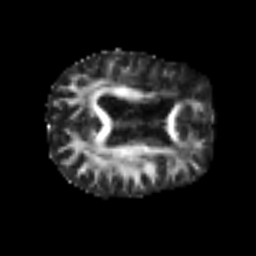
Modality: FA
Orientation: axial
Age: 71
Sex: male
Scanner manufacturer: siemens
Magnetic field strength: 3 T
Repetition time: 6.1 s
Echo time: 0.101 s